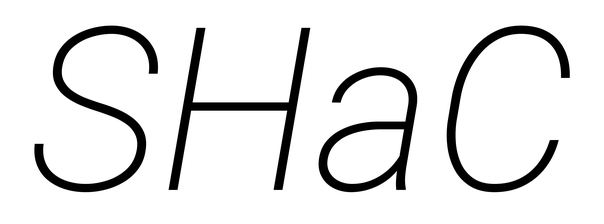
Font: Roboto-Italic_ExtraLight_Italic